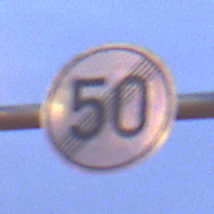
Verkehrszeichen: EndeGeschwindigkeit50
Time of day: Night
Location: Outdoor (Urban)
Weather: PartlyCloudy
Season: NotSpecified
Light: Artificial